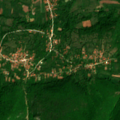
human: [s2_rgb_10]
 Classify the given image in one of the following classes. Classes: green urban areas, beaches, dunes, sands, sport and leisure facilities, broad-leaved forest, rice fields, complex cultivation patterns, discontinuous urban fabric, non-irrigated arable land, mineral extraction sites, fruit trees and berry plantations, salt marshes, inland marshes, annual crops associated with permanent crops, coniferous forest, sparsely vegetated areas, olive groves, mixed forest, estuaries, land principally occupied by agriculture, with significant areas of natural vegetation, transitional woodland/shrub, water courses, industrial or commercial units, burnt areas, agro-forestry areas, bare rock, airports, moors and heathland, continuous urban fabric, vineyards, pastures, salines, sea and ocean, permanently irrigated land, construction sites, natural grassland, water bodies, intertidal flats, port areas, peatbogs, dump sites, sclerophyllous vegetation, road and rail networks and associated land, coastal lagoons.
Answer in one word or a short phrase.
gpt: discontinuous urban fabric, complex cultivation patterns, land principally occupied by agriculture, with significant areas of natural vegetation, broad-leaved forest, transitional woodland/shrub